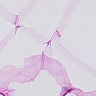
Metastatic tissue present: no